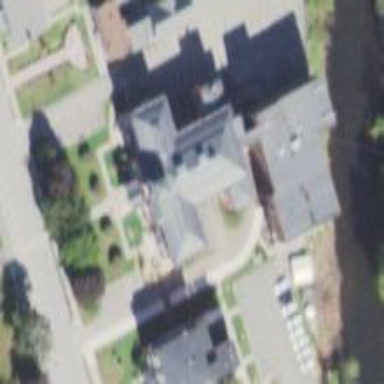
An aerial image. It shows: Courthouse building.